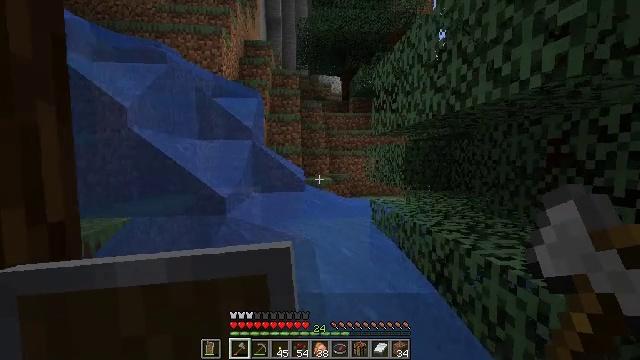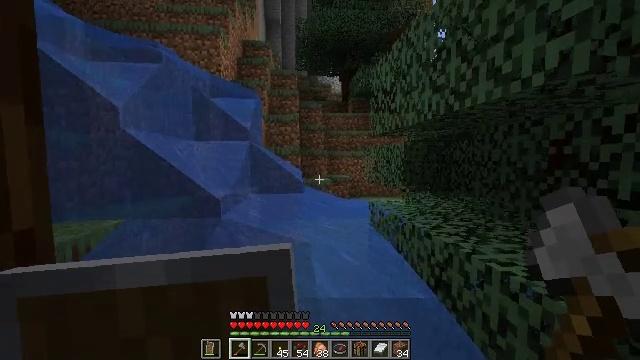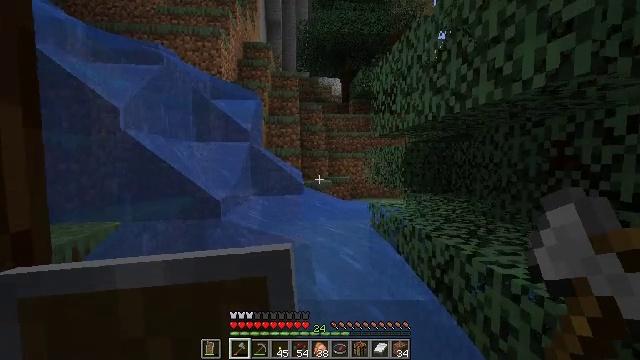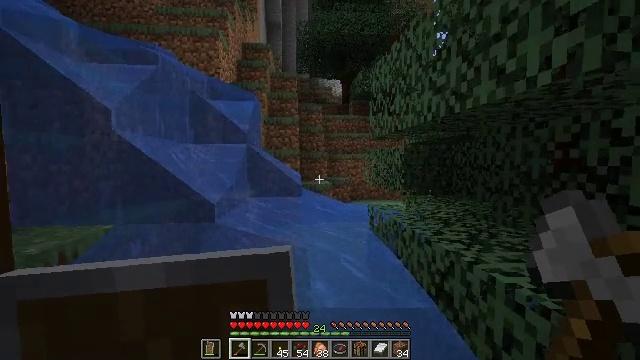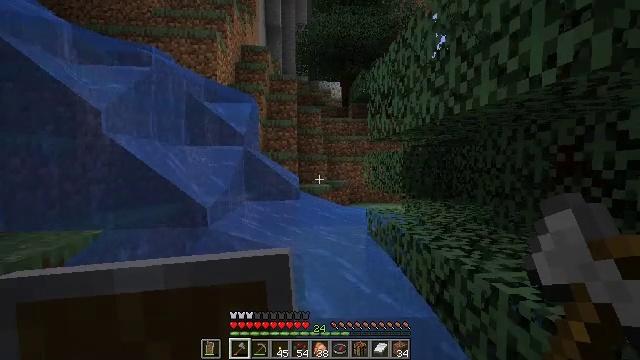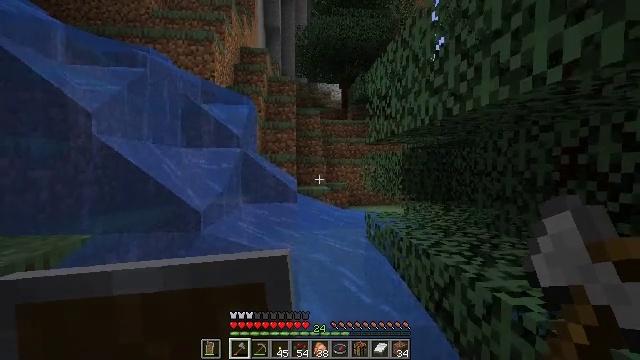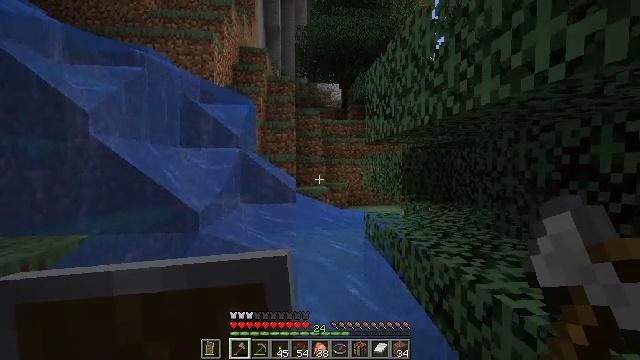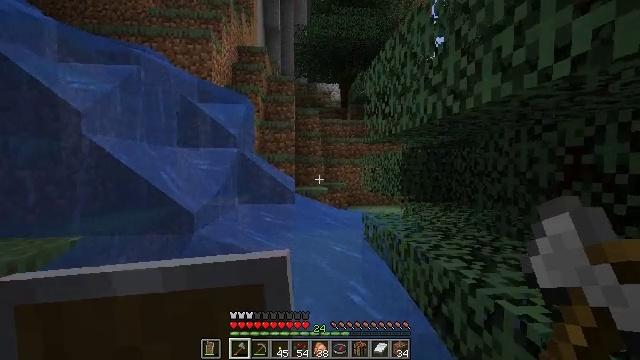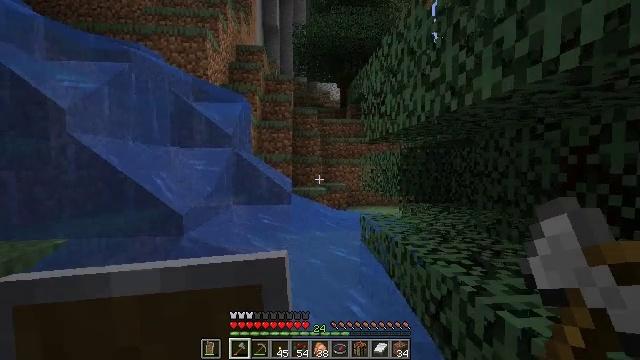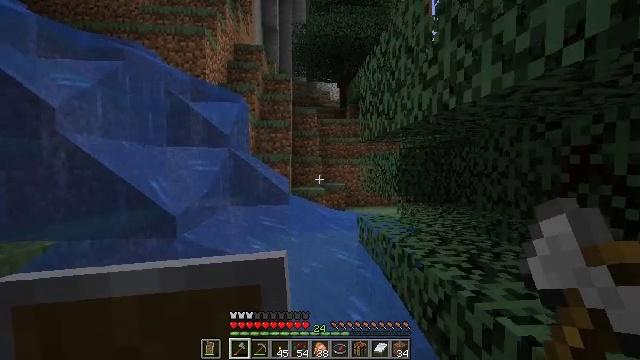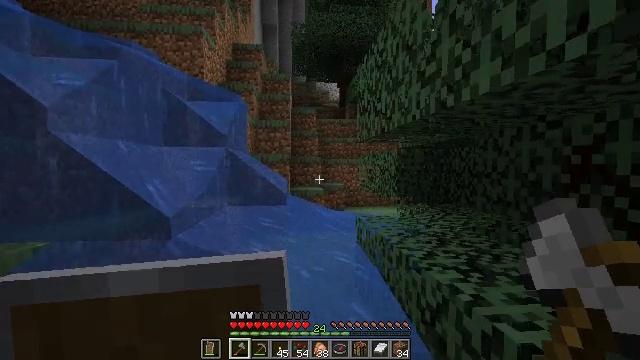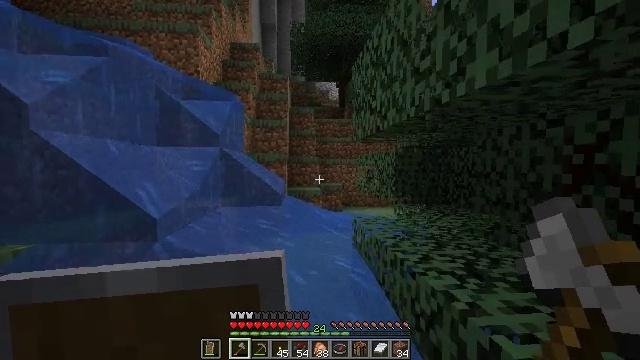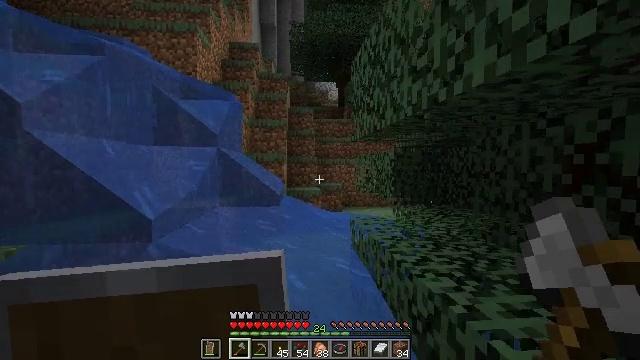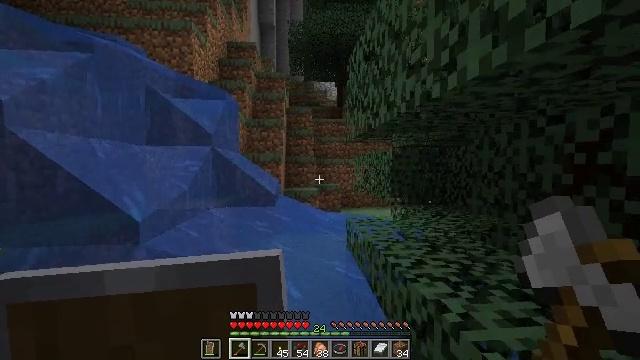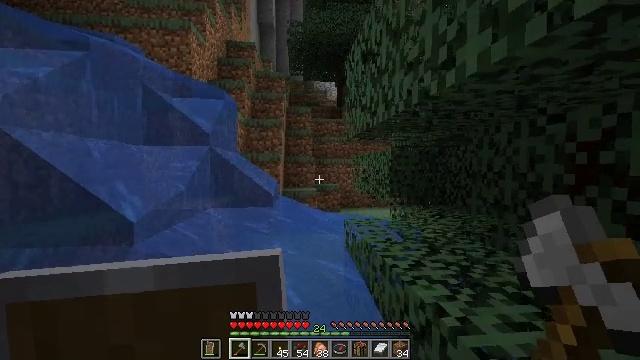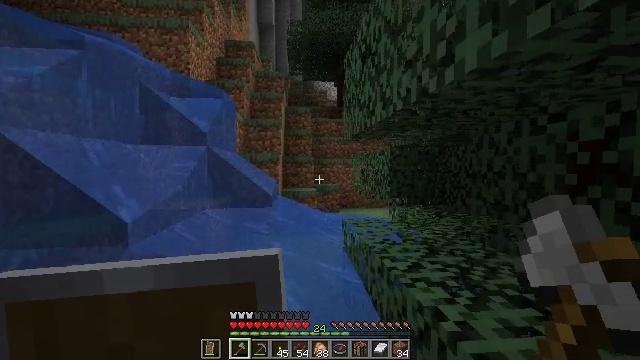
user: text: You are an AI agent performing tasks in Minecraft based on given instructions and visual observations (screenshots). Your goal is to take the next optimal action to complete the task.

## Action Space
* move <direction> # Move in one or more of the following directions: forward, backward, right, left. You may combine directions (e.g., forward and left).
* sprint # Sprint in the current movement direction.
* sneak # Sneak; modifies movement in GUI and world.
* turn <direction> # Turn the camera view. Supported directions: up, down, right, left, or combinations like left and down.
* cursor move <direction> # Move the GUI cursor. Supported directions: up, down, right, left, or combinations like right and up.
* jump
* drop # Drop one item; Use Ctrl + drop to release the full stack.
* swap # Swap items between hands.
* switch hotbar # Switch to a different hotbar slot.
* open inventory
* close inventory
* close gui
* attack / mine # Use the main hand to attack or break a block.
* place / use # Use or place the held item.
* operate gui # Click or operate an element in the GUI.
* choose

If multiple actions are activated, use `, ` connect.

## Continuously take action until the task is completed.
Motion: motion action
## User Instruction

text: Gather spruce leaves to collect foliage.
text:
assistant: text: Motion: move forward
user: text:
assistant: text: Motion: move forward
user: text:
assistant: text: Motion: move forward
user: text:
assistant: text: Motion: move forward
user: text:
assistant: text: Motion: move forward
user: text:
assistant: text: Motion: move forward
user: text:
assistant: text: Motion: move forward
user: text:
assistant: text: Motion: move forward
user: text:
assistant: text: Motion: move forward
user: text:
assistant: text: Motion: move forward
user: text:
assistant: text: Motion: move forward
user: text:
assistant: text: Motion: move forward
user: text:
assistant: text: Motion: move forward
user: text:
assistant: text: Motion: move forward
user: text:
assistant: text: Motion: move forward and move left
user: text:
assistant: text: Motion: move forward and move left
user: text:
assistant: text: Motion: move forward and move left
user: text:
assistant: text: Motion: move forward and move left
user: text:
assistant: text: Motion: move forward and move left
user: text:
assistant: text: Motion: move forward and move left
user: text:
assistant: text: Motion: move forward and move left
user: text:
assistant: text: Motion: move forward and move left, turn right
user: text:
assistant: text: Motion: move forward and move left, turn right
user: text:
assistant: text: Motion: move forward and move left
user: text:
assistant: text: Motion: move forward and move left
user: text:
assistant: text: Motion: move forward
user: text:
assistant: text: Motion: move forward
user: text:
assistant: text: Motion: move forward
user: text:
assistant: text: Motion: move forward
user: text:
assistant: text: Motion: move forward